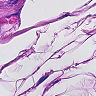
Metastatic tissue present: no